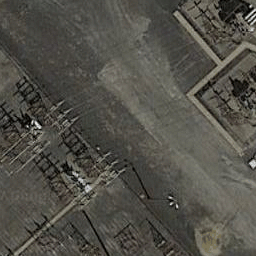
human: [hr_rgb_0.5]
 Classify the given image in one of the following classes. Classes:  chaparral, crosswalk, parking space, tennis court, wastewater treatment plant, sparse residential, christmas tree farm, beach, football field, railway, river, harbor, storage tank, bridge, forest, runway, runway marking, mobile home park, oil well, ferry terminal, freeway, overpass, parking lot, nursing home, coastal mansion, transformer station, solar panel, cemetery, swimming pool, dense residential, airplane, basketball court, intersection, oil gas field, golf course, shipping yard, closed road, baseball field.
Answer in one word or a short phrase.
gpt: transformer station